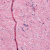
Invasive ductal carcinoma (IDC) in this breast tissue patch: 0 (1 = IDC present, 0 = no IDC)